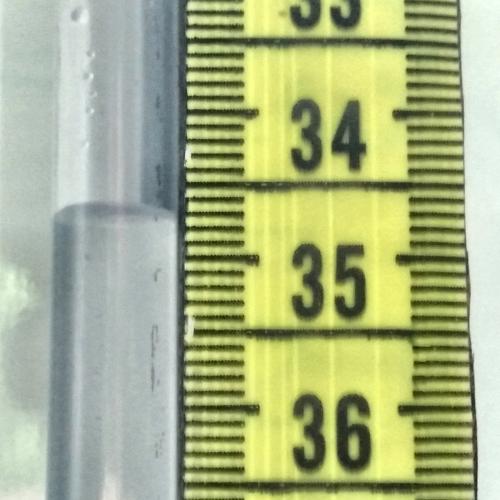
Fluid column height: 34.7 cm